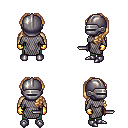
a pixel art fantasy rpg character, male body template, human, tanned skin, chain mail, teal pants, light blonde princess hairstyle, metal helm, gold gloves, metal boots, dagger, four views (front, back, left, right), 2x2 character sprite sheet, small pixel art, hard edges, no anti-aliasing